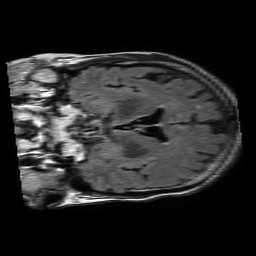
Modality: FLAIR
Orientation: coronal
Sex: female
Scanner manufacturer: philips
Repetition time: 11 s
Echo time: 0.125 s